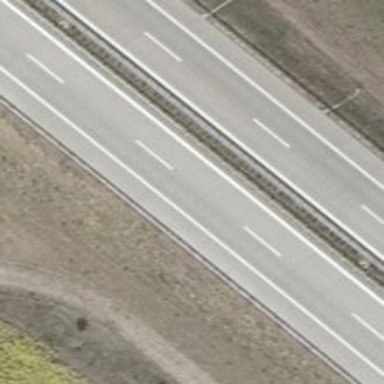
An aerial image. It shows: Concrete motorway with embankment.